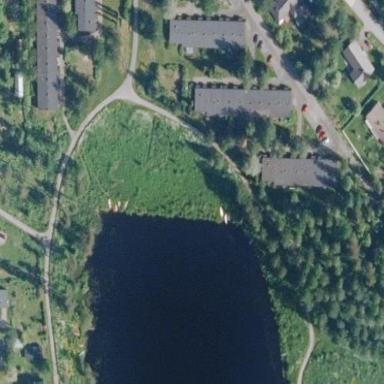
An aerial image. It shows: Park.